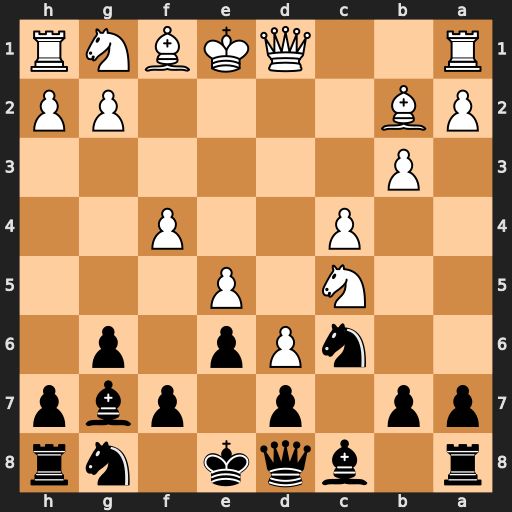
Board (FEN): r1bqk1nr/pp1p1pbp/2nPp1p1/2N1P3/2P2P2/1P6/PB4PP/R2QKBNR
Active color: b
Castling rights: KQkq
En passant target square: -
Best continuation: Qa5+ Qd2 Qxc5